Question: I am trying to perform image normalization, using OpenCV 2.4.8 for Android. My test device is a samsung S3.
I have written a JNI function as shown below to perform Image Normalization.
My definition of Image Normalization is as follows :
'''
r' is 255* r/(r+g+b)
g' is 255* g/(r+g+b)
b' is 255* b/(r+g+b)
'''
Now I need to implement this. And I have written a function to perform this. This doesnt seem to work. I am confident of my other portions of my App (i.e. they are bug free). Only this part causes a problem.
I may have not written this function properly. Pls help.
I have also attached a screenshot of my result. If you look at this image, only half portion looks normalized (but its actually not normalized, it just looks that way) & the other half is not. To fix this, I tried changing the rows with cols in the for-loop, and the result was the same.

The code for this is also presented.
Looking forward to some help. (FYI - I am totally new to openCV). Thanks for understanding.
'''
void NormalizeRGB(JNIEnv*, jobject, jlong img)
{
Mat& imgM = *(Mat*)img;
vector<Mat> rgb;
int cols = imgM.cols;
int rows = imgM.rows;
for(int i = 0; i<rows; i++)
{
for(int j = 0; j<cols; j++)
{
Vec3b bgrPixel = imgM.at<Vec3b>(i, j);
float total = bgrPixel.val[0] + bgrPixel.val[1] + bgrPixel.val[2] + 0.00001;
bgrPixel.val[0] = (uchar) 255*bgrPixel.val[0]/total;
bgrPixel.val[1] = (uchar) 255*bgrPixel.val[1]/total;
bgrPixel.val[2] = (uchar) 255*bgrPixel.val[2]/total;
imgM.at<Vec3b>(i, j) = bgrPixel;
}
}
}
'''
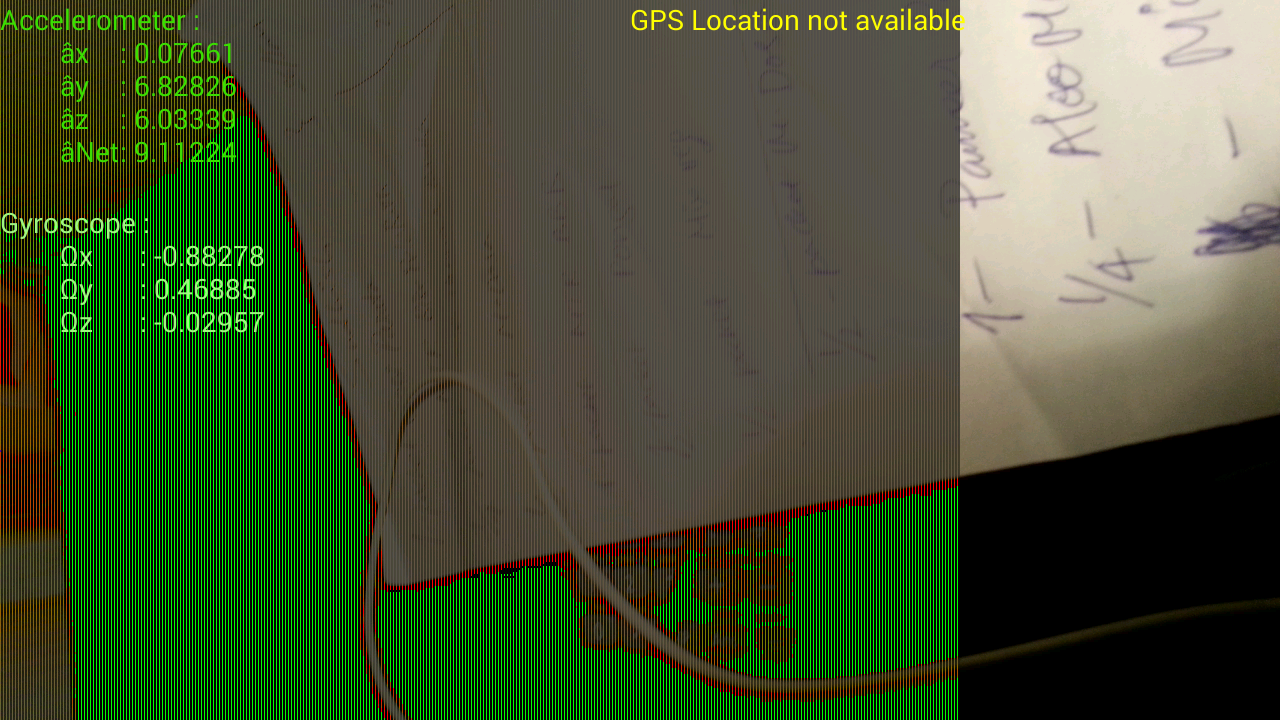
Answer: I found the solution to my problems.
I was trying to use this function to read an RGBA Matrix image. A RGBA Matrix image is of type Vec4.
I was trying to read it as a Vec3 ~ this used to cause the above problem.
With this small change, I was able to get my expected results.